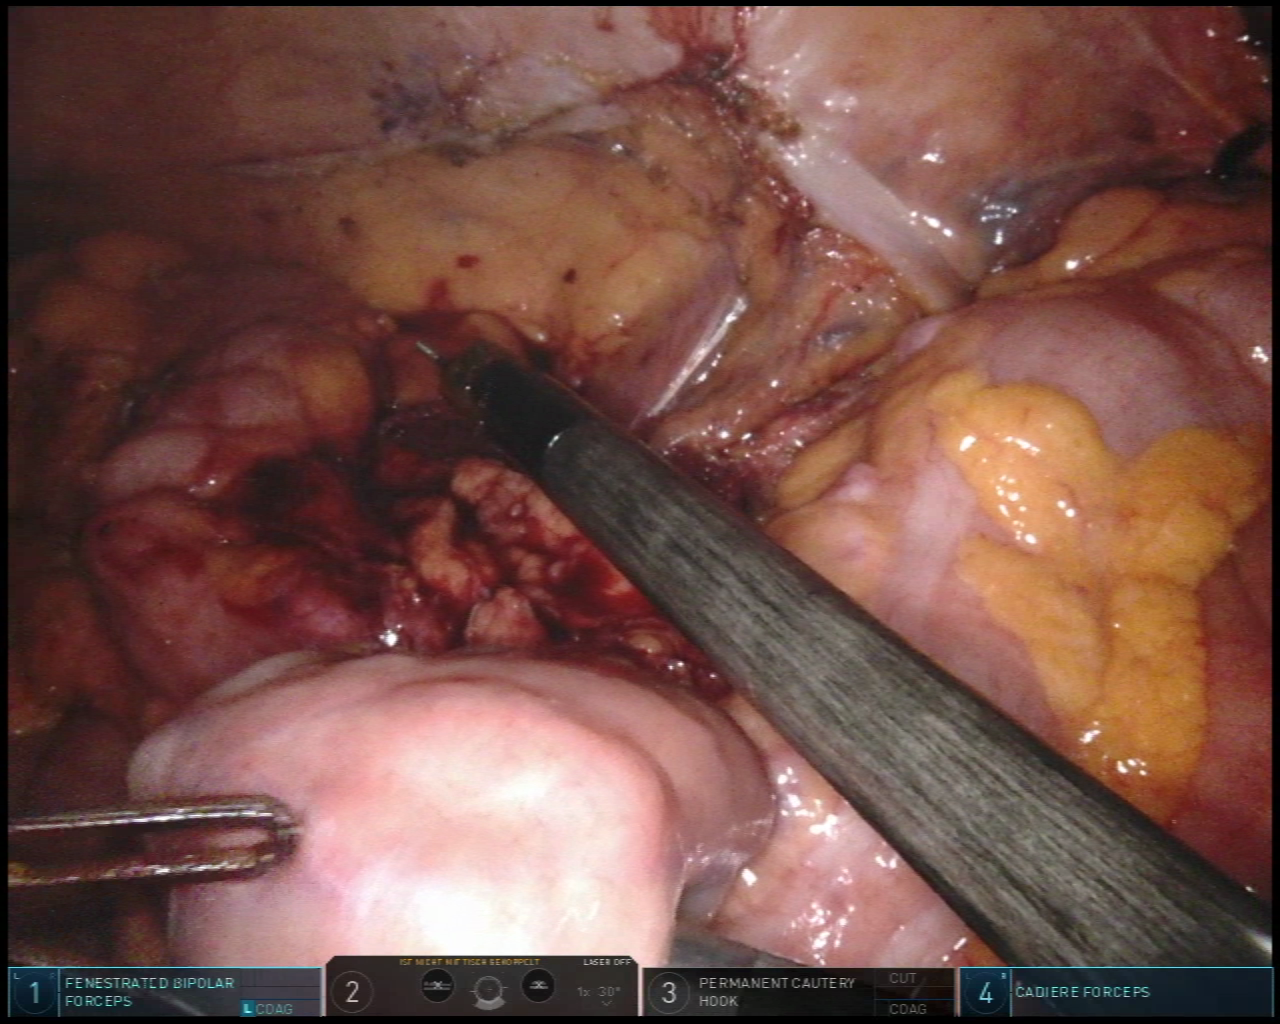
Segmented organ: colon
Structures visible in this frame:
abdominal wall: yes
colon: yes
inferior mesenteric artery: no
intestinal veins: no
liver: no
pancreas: no
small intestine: no
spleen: no
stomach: no
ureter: yes
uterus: no
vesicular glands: no